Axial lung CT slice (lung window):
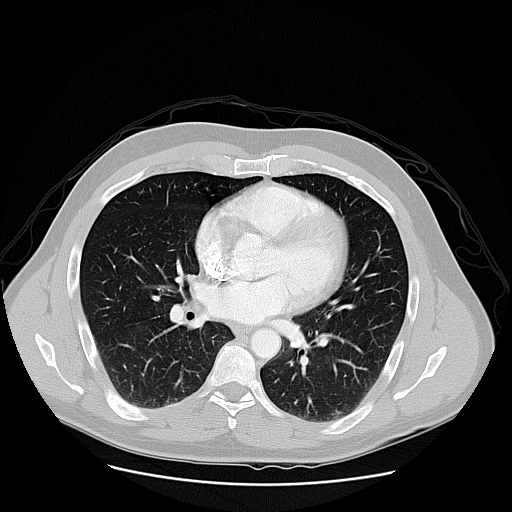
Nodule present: no